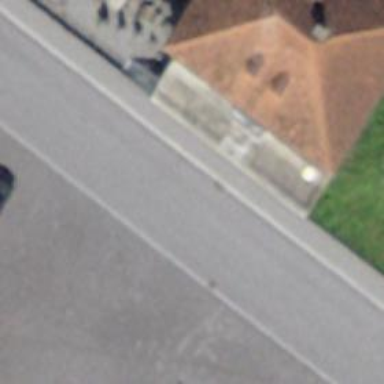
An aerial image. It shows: Bus stop with platform for public transport.